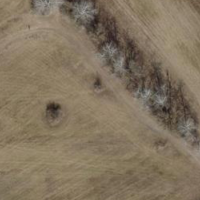
EUNIS habitat code: 14
Species observed at this site:
Mentha aquatica
Prunus padus
Iris sibirica